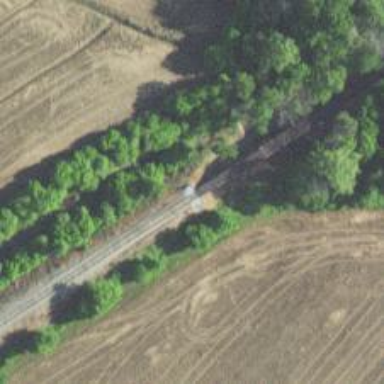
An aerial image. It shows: Railway track.